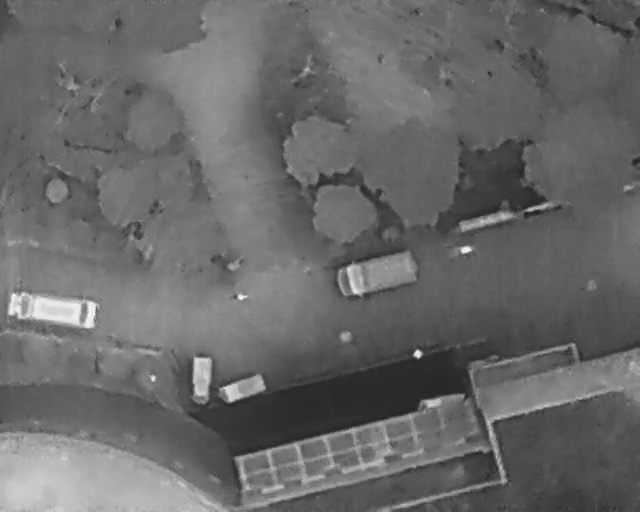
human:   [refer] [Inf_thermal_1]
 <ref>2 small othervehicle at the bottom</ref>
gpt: <box>[[27, 72, 35, 76, 3], [36, 71, 39, 80, 159]]</box>

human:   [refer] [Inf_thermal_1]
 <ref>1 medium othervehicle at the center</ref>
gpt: <box>[[56, 45, 61, 61, 168]]</box>

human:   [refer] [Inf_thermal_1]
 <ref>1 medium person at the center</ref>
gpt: <box>[[36, 55, 37, 59, 2]]</box>